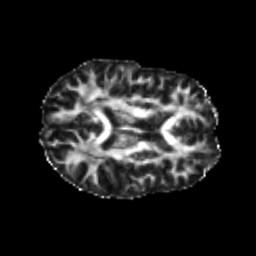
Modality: FA
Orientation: axial
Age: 24
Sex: female
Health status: healthy
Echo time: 0.074 s